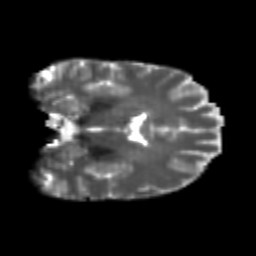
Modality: T2w
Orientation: coronal
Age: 25
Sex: female
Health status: healthy
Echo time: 0.074 s